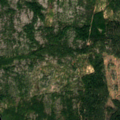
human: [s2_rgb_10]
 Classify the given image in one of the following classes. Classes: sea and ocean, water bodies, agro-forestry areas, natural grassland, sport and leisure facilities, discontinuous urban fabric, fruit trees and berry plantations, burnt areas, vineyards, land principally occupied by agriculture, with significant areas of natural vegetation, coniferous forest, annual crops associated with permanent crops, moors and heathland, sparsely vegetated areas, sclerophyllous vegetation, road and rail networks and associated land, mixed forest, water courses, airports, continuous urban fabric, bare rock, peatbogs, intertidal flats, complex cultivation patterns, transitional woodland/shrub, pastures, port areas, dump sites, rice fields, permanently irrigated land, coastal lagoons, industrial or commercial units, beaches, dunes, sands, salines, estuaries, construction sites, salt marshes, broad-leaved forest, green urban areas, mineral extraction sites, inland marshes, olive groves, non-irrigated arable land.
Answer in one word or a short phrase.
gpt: coniferous forest, mixed forest, bare rock